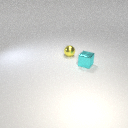
small cyan metal cube to the right of small yellow metal sphere